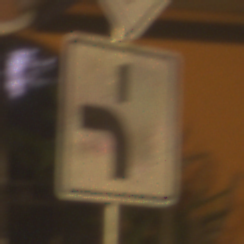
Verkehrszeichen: VerlaufVorfahrtsstrasse5
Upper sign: Vorfahrtsstrasse
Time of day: Night
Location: Outdoor (Urban)
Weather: Clear
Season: NotSpecified
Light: Artificial